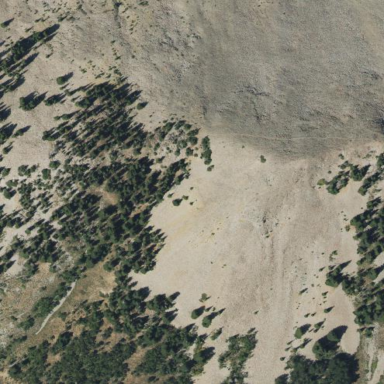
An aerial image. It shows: Natural scree.